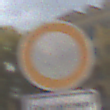
Verkehrszeichen: VerbotFahrzeugeAllerArt
Zusatzzeichen unten: BesondereFahrzeugeUndTransportgueter10
Umgebung: Outdoor, Suburban
Tageszeit: MorningAfternoon
Wetter: PartlyCloudy
Licht: Natural
Jahreszeit: NotSpecified
Kontrast: HighContrast